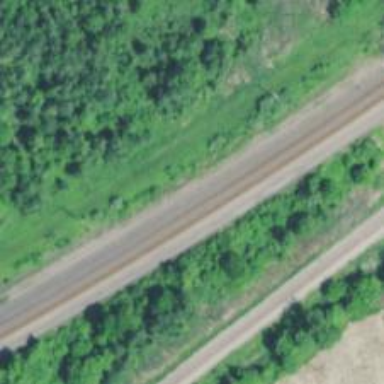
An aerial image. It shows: Railway siding for service.